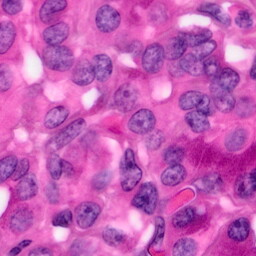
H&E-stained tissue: Pancreatic